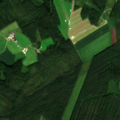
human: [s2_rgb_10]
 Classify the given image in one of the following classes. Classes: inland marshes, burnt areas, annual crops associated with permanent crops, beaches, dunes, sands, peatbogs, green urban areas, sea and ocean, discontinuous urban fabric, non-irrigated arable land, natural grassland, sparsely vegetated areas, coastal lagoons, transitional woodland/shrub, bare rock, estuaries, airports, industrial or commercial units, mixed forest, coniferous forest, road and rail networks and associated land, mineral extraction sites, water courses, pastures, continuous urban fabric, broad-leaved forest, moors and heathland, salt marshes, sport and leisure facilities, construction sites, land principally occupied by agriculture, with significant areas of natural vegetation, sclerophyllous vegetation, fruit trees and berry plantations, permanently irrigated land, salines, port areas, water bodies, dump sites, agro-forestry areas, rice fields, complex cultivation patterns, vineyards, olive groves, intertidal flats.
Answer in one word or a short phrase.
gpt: land principally occupied by agriculture, with significant areas of natural vegetation, coniferous forest, transitional woodland/shrub